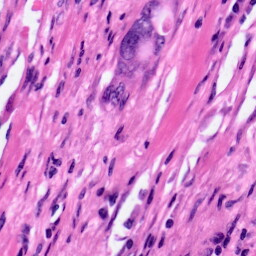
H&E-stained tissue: Pancreatic